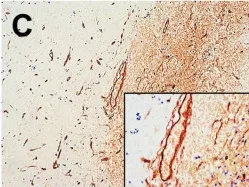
Histopathological and immunohistochemical images. CD34.
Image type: pathology (immunostaining)